六年级 · 度量几何学
 如图所示, 驾车从 A 镇到 B 镇应向 $\qquad$偏 $\qquad$ $\qquad$ -
方向, 行驶 $\qquad$千米。

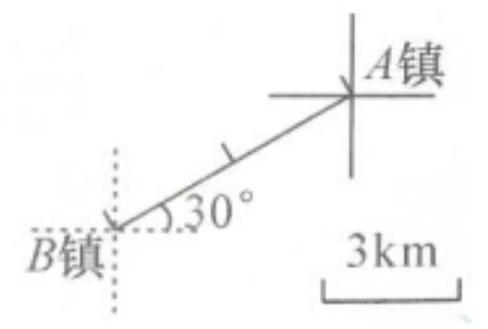
答案: 西; 南; $30 ; 6$